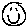
Label: smiley face